【题型】填空题　【知识点】平面几何　【难度】easy
如图 $AD$ 是 $\triangle ABC$ 的中线, $E$ 是 $AD$ 上一点, 且 $AE = \frac{1}{3} AD$, $CE$ 的延长线交 $AB$ 于点 $F$, 若 $AF = 1.2$, 则 $AB = $\_\_\_\_\_\_。

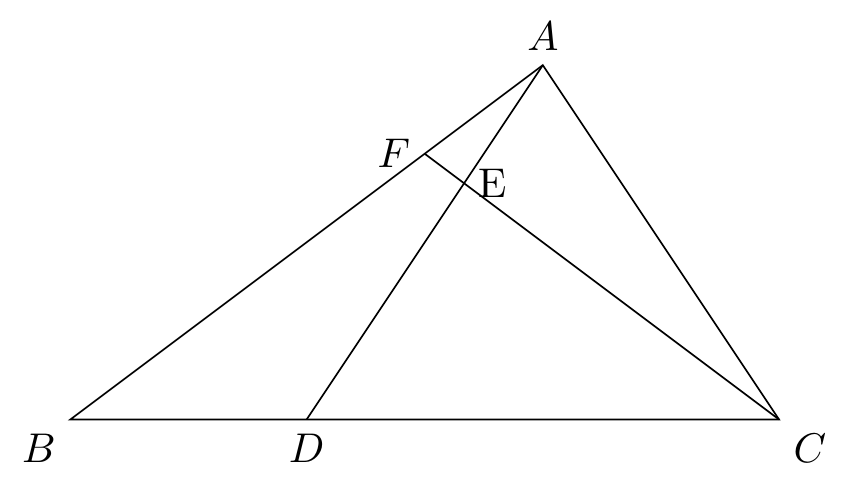
【解答】
解：
过点 $D$ 作 $DM // CF$, 交 $AB$ 于点 $M$,

$\because AD$ 是 $\triangle ABC$ 的中线,

$\therefore BD = DC$,

$\because DM // CF$,

$\therefore \triangle BDM \sim \triangle BCF$,

$\therefore \frac{BM}{BF} = \frac{BD}{BC} = \frac{1}{2}$,

$\therefore BM = MF$,

$\because DM // CF$,

$\therefore \triangle AFE \sim \triangle AMD$,

$\therefore \frac{AE}{AD} = \frac{AF}{AM}$,

$\because AE = \frac{1}{3} AD$,

$\therefore AF = \frac{1}{3} AM$,

$\because BM = MF$,

$\therefore AF = \frac{1}{5} AB$,

$\because AF = 1.2$,

$\therefore AB = 5 \times 1.2 = 6$。

故答案为：6。
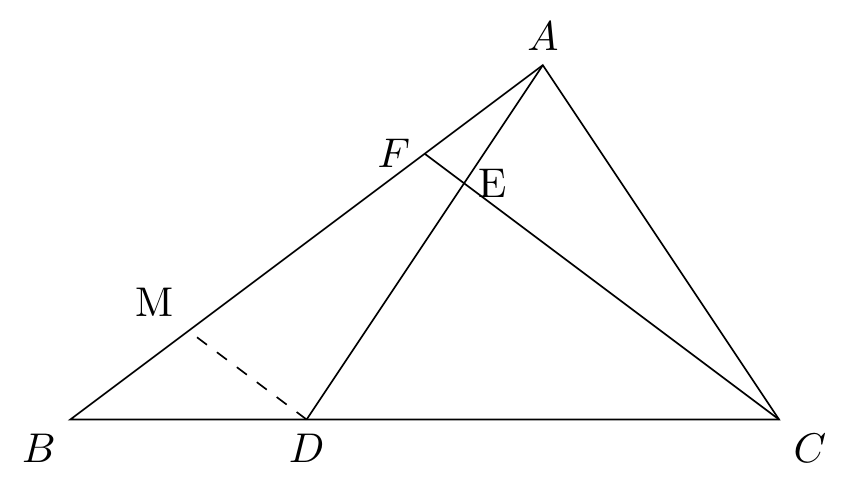